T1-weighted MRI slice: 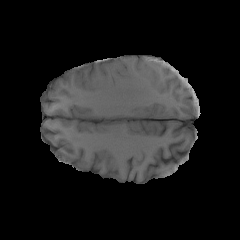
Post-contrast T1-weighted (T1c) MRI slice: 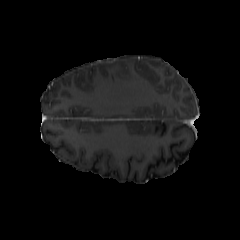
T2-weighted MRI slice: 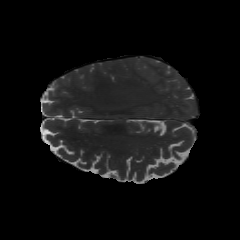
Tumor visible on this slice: no